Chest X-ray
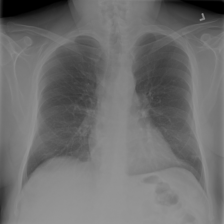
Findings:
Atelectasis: positive
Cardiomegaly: negative
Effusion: negative
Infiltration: negative
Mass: negative
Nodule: negative
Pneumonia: negative
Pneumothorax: negative
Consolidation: negative
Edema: negative
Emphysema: negative
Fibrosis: negative
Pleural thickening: negative
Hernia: negative